Question: I need to make the img tag width and height 100% inside overflow hidden div while maintaining the aspect ratio.
What I reached for is putting the image within overflow hidden div And the image is max-width 100% and auto height.
'''
<div id="foo">
<img src="http://www.engineering.com/Portals/0/BlogFiles/swertel/heart-cloud.jpg" />
</div>
'''
but the problem i'm facing is not go height 100%

<URL>
And get close look at the div#cover is 100% width and height is perfect look and i would like to see my code do the same
I can't use the background-size:cover method because is not working in older browsers,
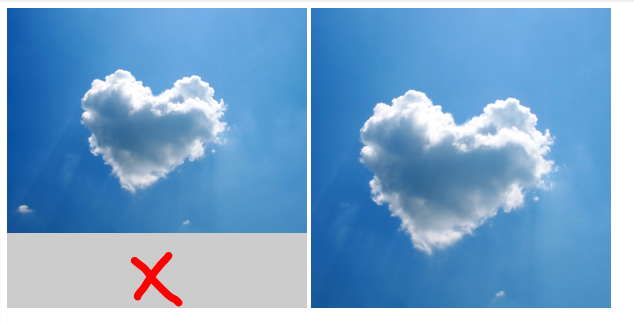
Answer: I rethought and I found eligible solution for me, I don't know if will suit anyone else !!
The Image will be background size cover and at the same time I will add the image inside the same div with 100% width and height and 0 opacity
So the image will show like cover and anyone can click on the same area and use the image like normal (copy link, download, etc.)
HTML
'''
<div style="background-image:url(http://www.engineering.com/Portals/0/BlogFiles/swertel/heart-cloud.jpg)">
<img src="http://www.engineering.com/Portals/0/BlogFiles/swertel/heart-cloud.jpg" />
</div>
'''
CSS
'''
div{
width: 300px;
height: 300px;
display:inline-block;
vertical-align: top;
background-size:cover;
background-position:50% 50%;
}
div img{
width: 100%;
height: 100%;
opacity: 0;
/* OLD IE */
zoom: 1;
filter: alpha(opacity=0);
}
'''
Code In Action <URL>